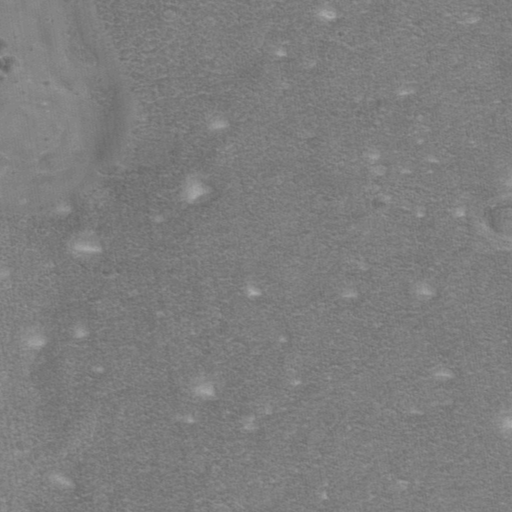
Objects detected: cone